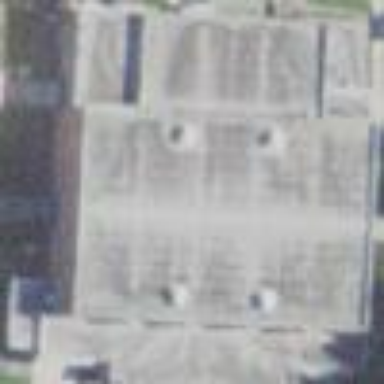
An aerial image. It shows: University building.